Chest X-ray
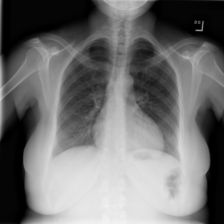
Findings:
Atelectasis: negative
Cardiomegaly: negative
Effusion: negative
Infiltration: negative
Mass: negative
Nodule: negative
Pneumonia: negative
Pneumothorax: negative
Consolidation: negative
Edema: negative
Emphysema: negative
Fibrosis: negative
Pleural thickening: negative
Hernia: negative